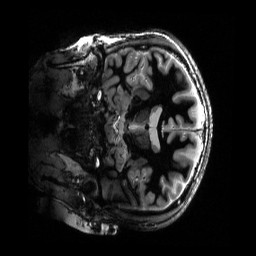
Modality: T1w
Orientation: coronal
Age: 30
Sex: male
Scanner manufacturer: siemens
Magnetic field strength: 6.98 T
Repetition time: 4.5 s
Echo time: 0.00337 s